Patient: sex M, age 64
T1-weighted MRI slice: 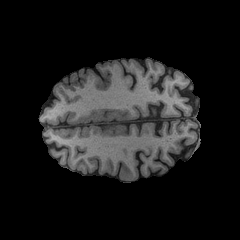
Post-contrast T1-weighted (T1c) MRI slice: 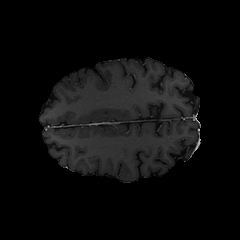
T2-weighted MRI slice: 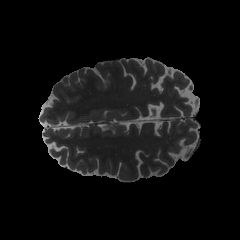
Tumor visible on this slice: no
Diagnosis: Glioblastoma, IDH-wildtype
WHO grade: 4